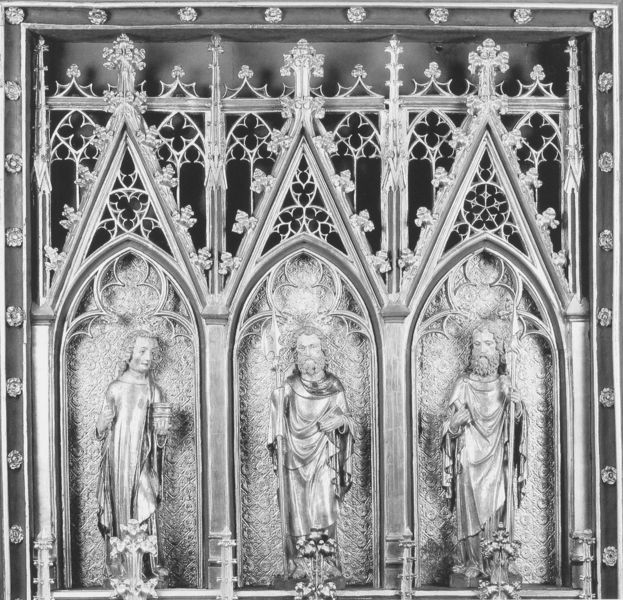
Titel: Retabel aus St. Klara zu Köln
Standort: Köln, Dom (EU - D - NRW)
Schlagwörter: weiß, blumen, grau, holz, männer, schwarz, muster, ornament, bart, bärte, falten, rahmen, gitter, kirche, figur, gold, kelch, drei, gotik, relief, figuren, ornamente, metall, faltenwurf, foto, becher, schwarzweiß, altar, skulpturen, gotisch, heilige, speer, speere, schnitzereien, masswerk, vierpass, fiale, 3